Question: I was wondering if anyone has experience the InteliJ 14 suggestion text formatting bug. I can't seem to find the steps to reproduce and it does not happen all the time but a fresh restart does not seem to always fix the issue.

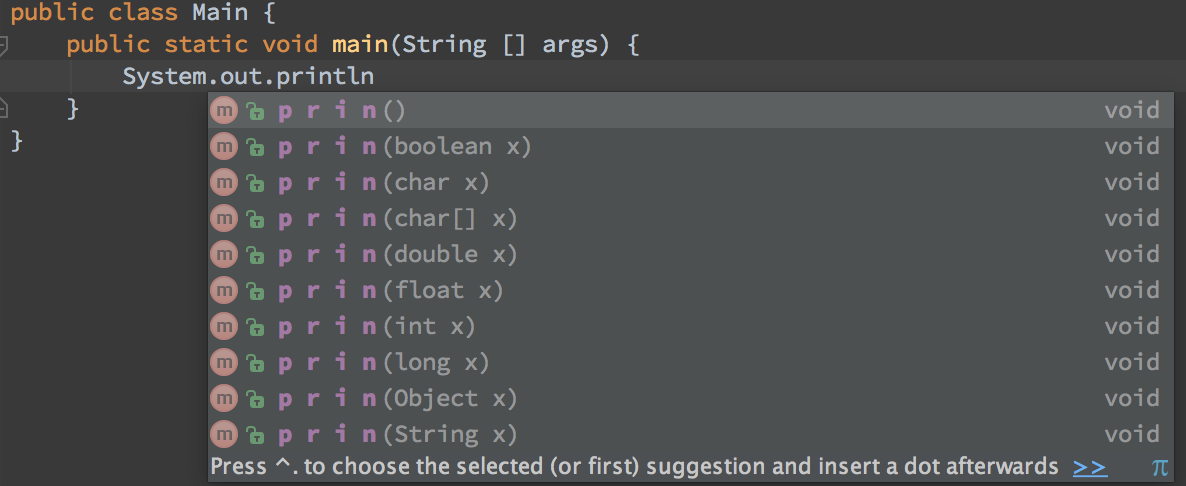
Answer: This solution, which came from JetBrains support, was to install version 14.1 EAP with a custom JDK bundled. The download link can be found here: <URL>